Field crop: maize
Growth stage: 2
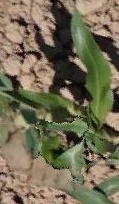
Species: maize